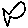
Label: fish